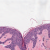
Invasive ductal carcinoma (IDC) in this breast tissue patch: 0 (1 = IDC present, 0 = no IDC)